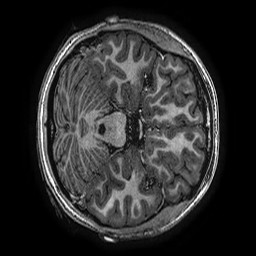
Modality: T1w
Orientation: axial
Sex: female
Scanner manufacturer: ge
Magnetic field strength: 3 T
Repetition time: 0.007644 s
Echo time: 0.003468 s